Question: getting an error like this
i am doing a simple node js project that connect with mongodb. how to resolve this issue.?
this is the error getting in the terminal
'''
DeprecationWarning: current URL string parser is deprecated, and will be removed in a future version. To use the new parser, pass option { useNewUrlParser: true } to MongoClient.connect.
listening to serve 8080
Could not connect to database: { MongoNetworkError: failed to connect to server [localhost:27017] on first connect
'''
mongo connect(index.js)
'''
const express = require('express');
const app = express();
const mongoose = require('mongoose');
const config = require('./config/database');
mongoose.Promise = global.Promise;
mongoose.connect(config.uri, (err)=>{
if(err){
console.log('Could not connect to database: ', err);
}
else{
console.log('Connected to database: ' +config.db);
}
});
app.get('/', (req, res)=>{
res.send('<h1>hello world</h1>');
});
app.listen(8080, ()=>{
console.log('listening to serve 8080')
});
'''
database.js in config folder
'''
const crypto = require('crypto').randomBytes(256).toString('hex');
module.exports= {
uri: 'mongodb://localhost:27017/' + this.db,
secret:
'crypto',
db:
'login'
}
'''
how to solve?
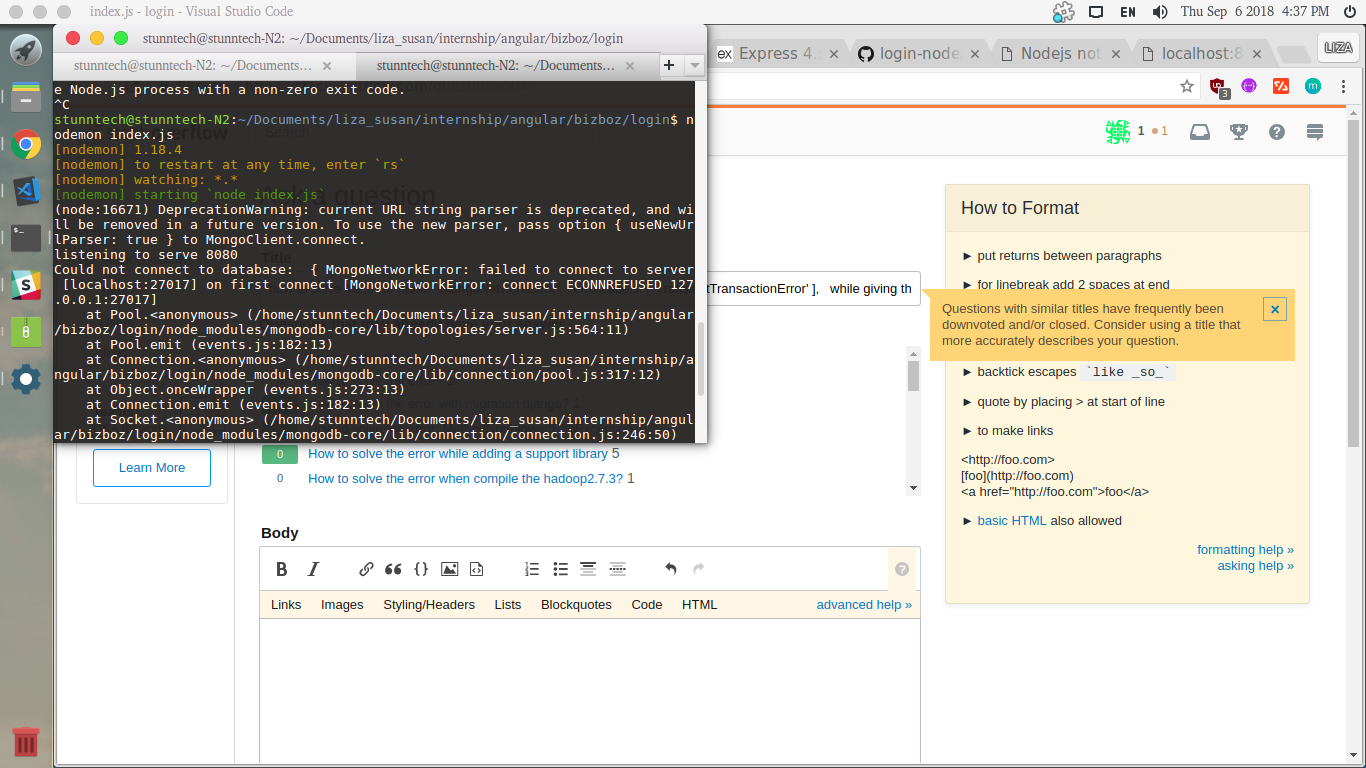
Answer: '''
mongoose.connect(config.uri, {useNewUrlParser: true}, (err)=>{
if(err){
console.log('Could not connect to database: ', err);
}
else{
console.log('Connected to database: ' +config.db);
}
});
'''
That should work, just needs an extra parameter